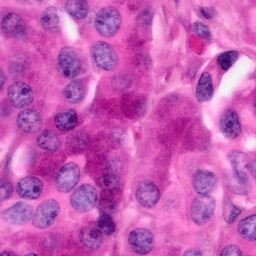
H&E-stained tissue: Pancreatic